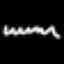
Label: squiggle